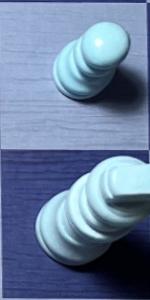
Label: King_White